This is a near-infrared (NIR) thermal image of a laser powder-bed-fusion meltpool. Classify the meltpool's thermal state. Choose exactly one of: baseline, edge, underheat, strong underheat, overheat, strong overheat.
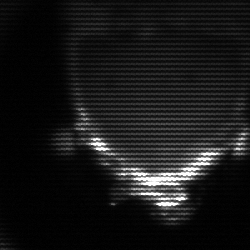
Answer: edge